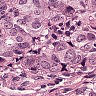
Metastatic tissue present: yes